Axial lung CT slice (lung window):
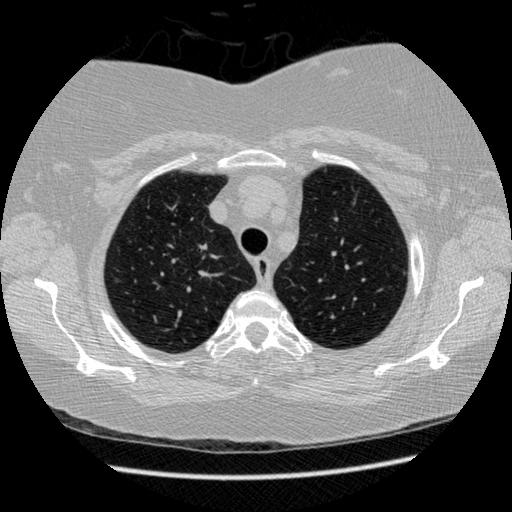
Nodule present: no